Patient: sex F, age 59
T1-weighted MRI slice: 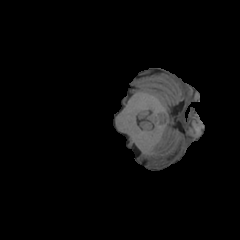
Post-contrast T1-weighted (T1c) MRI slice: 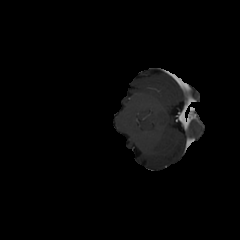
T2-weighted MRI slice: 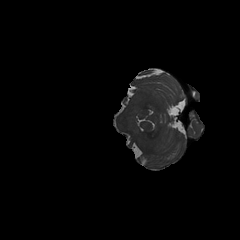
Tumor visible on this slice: no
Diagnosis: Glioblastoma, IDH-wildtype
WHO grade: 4